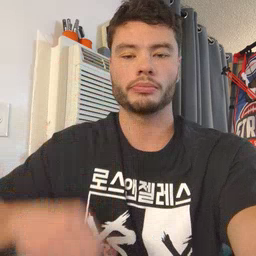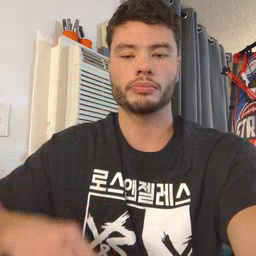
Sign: home